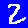
Digit: 2